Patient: sex M, age 61
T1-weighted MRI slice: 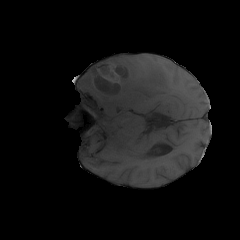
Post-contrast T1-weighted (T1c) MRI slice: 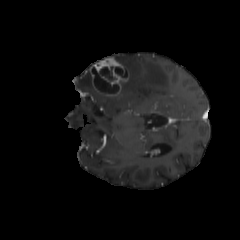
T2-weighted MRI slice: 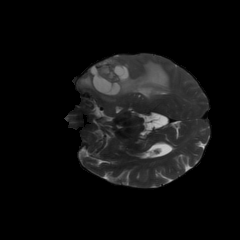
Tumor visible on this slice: yes
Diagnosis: Glioblastoma, IDH-wildtype
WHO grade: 4